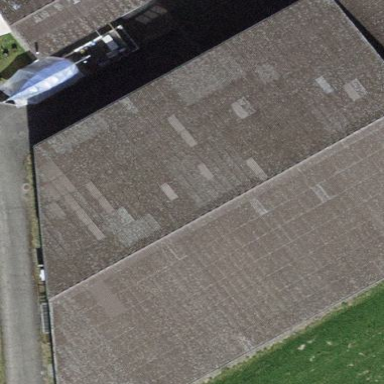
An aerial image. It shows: Warehouse building.